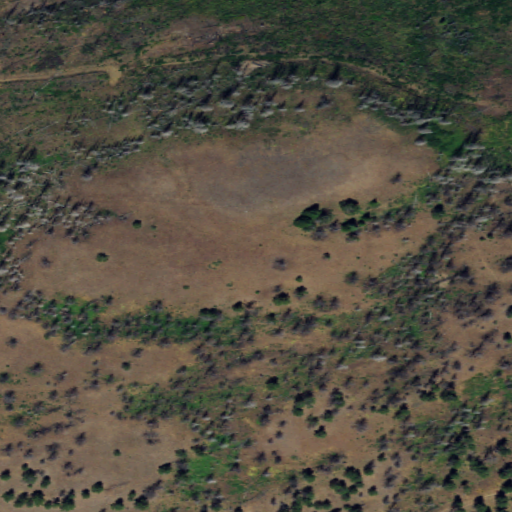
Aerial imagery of mountain in Washington named Lone Pine Butte containing grassland and shrub